Question: This my Jquery:
'''
var oTable_salary = $('#jsontable_salary').dataTable(); //Initialize the datatable
$("#btn_ca_salary").click(function(){
$.ajax({
url: 'proc_php/get_salary.php',
dataType: 'json',
success: function(s){
oTable_salary.fnClearTable();
for(var i = 0; i < s.length; i++) {
oTable_salary.fnAddData([
s[i][0],
s[i][1],
s[i][2],
s[i][3]
]);
} // End For
},
error: function(e){
alert(e.responseText);
}
});
});
'''

I want to get the id from the datable when it is selected. I came up with this but it doesn't work:
'''
$('#jsontable_salary tbody tr').on('click', function (e) {
e.preventDefault();
var rowIndex = $(this).closest('td')[0].text;
alert(rowIndex);
});
'''
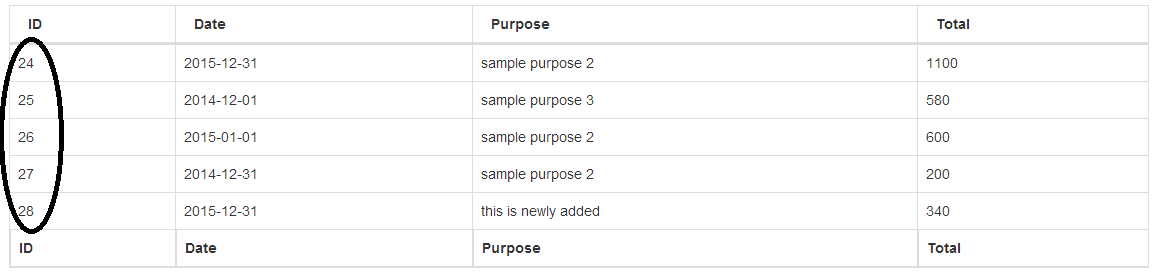
Answer: You can try
'''
var rowIndex = $(this).find('td').first().text()
'''
your attempt with doesn't work, as closest traverses the DOM upwards